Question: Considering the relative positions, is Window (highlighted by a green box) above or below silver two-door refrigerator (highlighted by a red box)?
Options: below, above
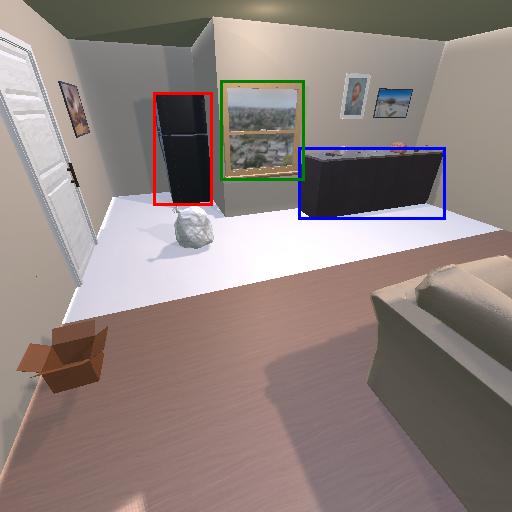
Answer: below